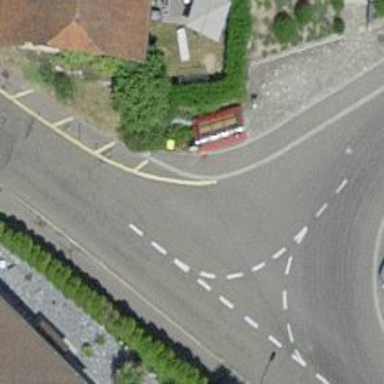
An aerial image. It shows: Bus stop with shelter. It is platform for public transport.